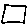
Label: square